Interaction volume radius: 10 \u00c5
Interaction volume height: 10 \u00c5
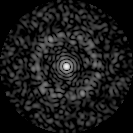
Disorder parameter: 0.8256